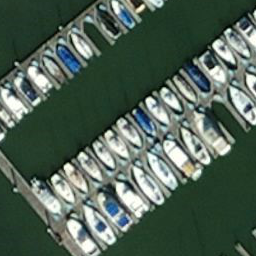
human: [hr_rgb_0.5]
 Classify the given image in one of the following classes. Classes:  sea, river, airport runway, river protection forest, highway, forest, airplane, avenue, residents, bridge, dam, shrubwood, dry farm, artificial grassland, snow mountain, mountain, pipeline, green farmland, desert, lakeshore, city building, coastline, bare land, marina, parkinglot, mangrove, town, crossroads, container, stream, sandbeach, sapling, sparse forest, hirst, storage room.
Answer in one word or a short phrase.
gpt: marina